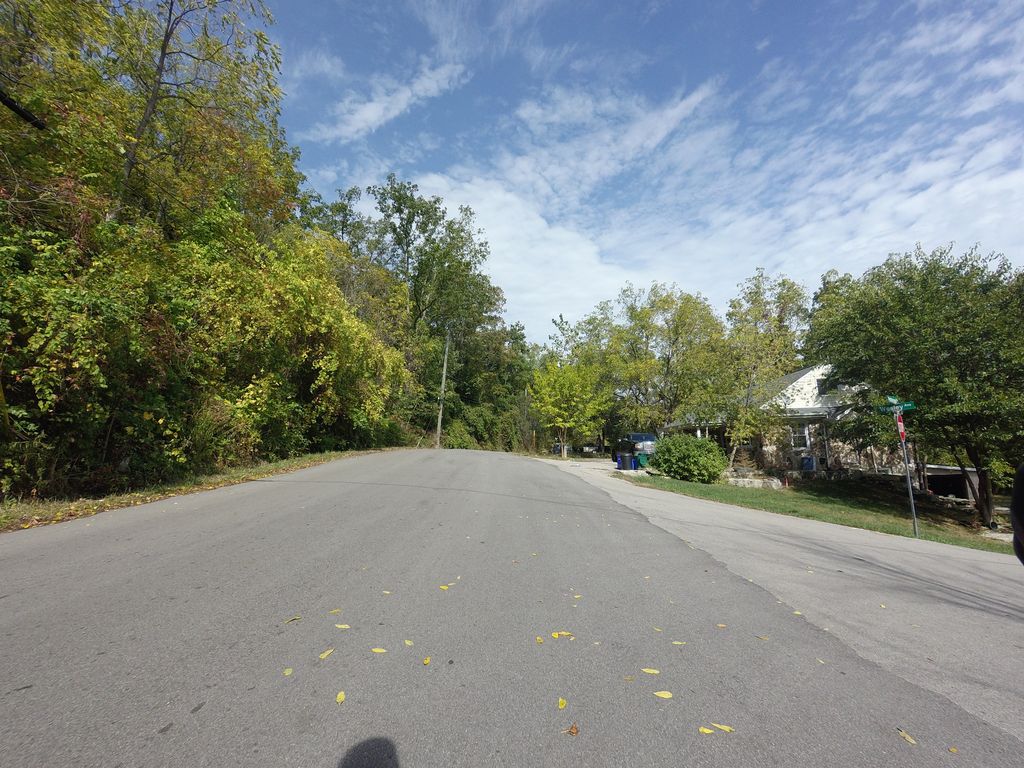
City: hamilton